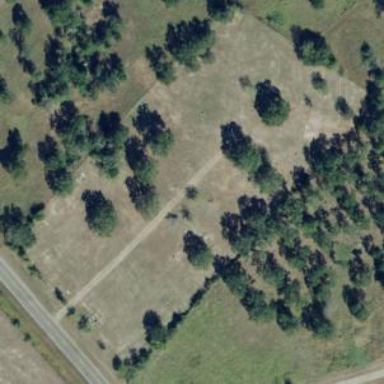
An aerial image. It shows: Cemetery.